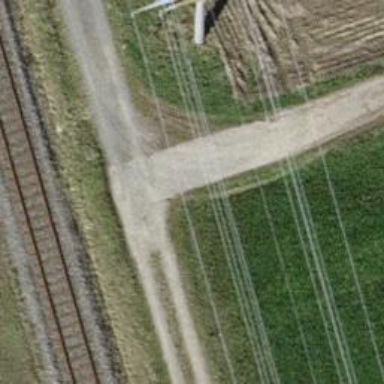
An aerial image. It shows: Track with grade1 tracktype.